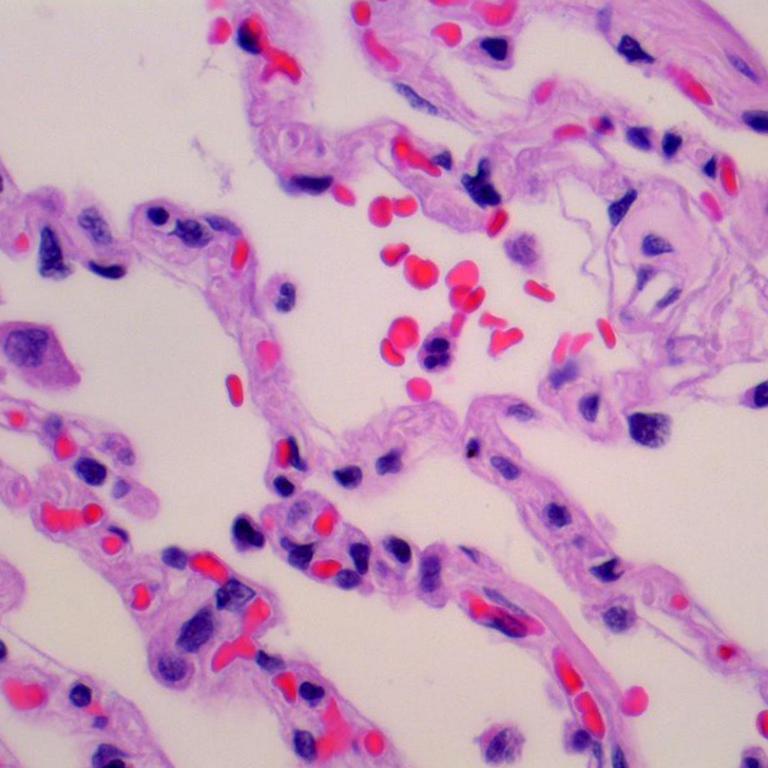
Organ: lung
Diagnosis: benign